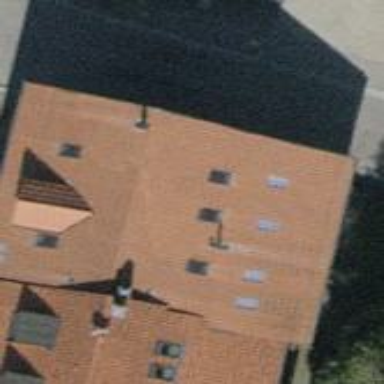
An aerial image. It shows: Semidetached house with gabled roof covered in roof tiles.